【题型】解答题　【知识点】平面几何　【难度】easy
已知：如图, 在梯形 $ABCD$ 中, $AD // BC$, $BD$ 是梯形 $ABCD$ 对角线, $BD^2 = AD \cdot BC$。

(1) 求证：$AD \cdot CD = AB \cdot BD$；

(2) 以 $CD$ 为一边作 $\angle CDE = \angle ADB$, $DE$ 交边 $BC$ 于点 $E$, 求证：$\frac{CD^2}{BD^2} = \frac{CE}{AD}$。
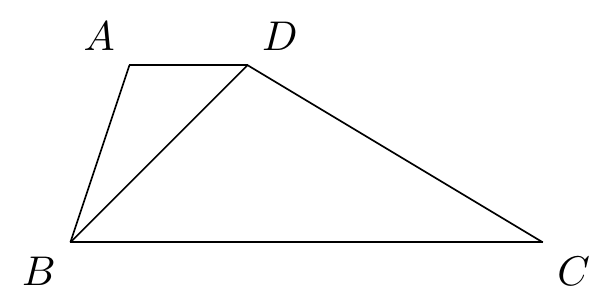
【解答】
解：(1)$\because AD // BC$,

$\therefore \angle ADB = \angle CBD$,

$\because BD^2 = AD \cdot BC$,

$\therefore \frac{AD}{BD} = \frac{BD}{BC}$,

$\therefore \triangle ADB \sim \triangle DBC$,

$\therefore \frac{AD}{BD} = \frac{AB}{CD}$,

$\therefore AD \cdot CD = AB \cdot BD$；

(2)作 $\angle CDE = \angle ADB$, $DE$ 交边 $BC$ 于点 $E$,

由(1)得 $\angle ADB = \angle CBD$,

$\therefore \angle CDE = \angle CBD$,

又 $\angle C = \angle C$,

$\therefore \triangle CDE \sim \triangle CBD$,

$\therefore \frac{EC}{CD} = \frac{CD}{BC}$,

$\therefore CD^2 = EC \cdot BC$,

又 $\because BD^2 = AD \cdot BC$,

$\therefore \frac{CD^2}{BD^2} = \frac{EC \cdot BC}{AD \cdot BC} = \frac{CE}{AD}$。
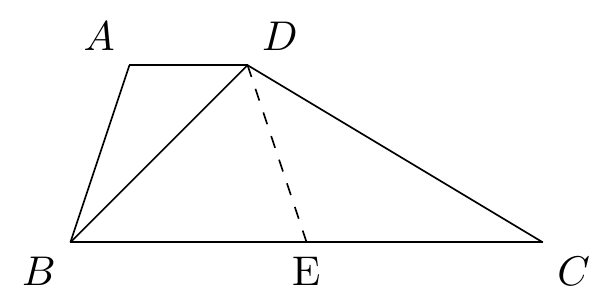